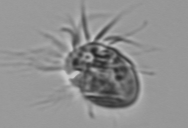
Label: Strombidium_morphotype1